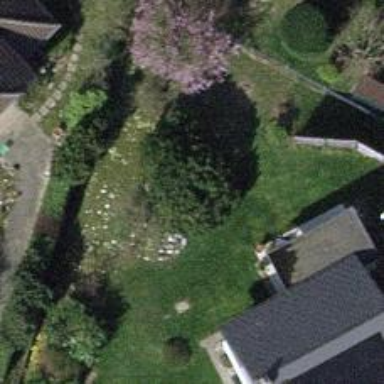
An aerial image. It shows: Garden tree with needle-leaved evergreen foliage.